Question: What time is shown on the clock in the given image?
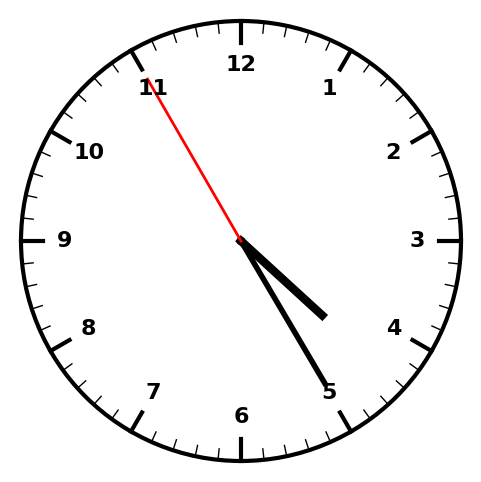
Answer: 04:24:55